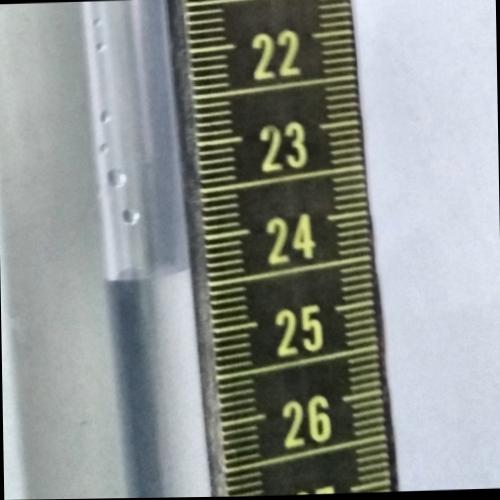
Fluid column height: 24.3 cm